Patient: sex F, age 51
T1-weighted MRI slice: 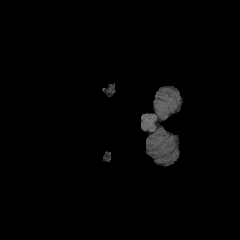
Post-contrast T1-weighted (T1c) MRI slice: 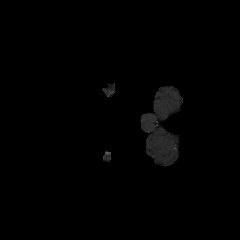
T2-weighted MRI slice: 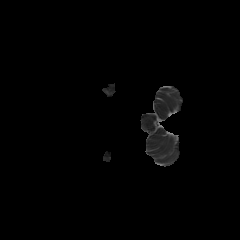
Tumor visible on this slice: no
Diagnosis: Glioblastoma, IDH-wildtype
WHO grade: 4